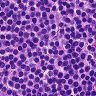
Metastatic tissue present: no